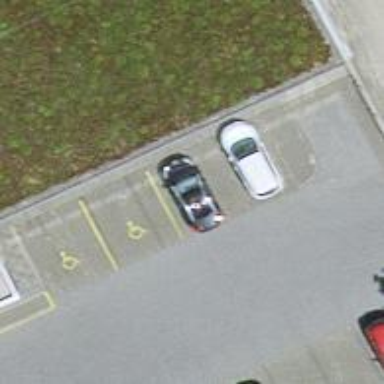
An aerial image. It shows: Charging station.